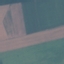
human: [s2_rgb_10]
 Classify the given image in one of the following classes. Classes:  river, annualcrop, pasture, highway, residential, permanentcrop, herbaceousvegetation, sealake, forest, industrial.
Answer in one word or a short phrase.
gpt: AnnualCrop